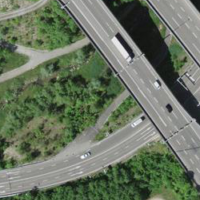
EUNIS habitat code: 57
Species observed at this site:
Vicia sepium
Salvia pratensis